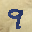
Label: 9